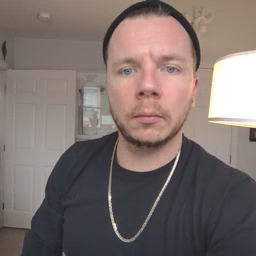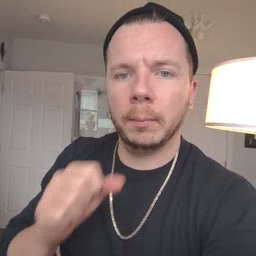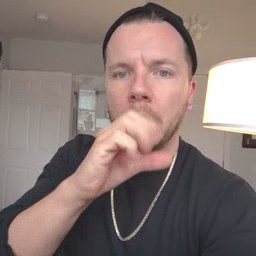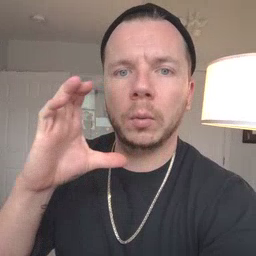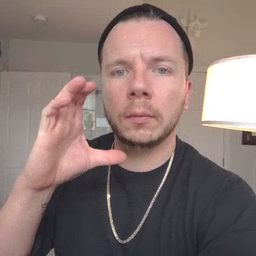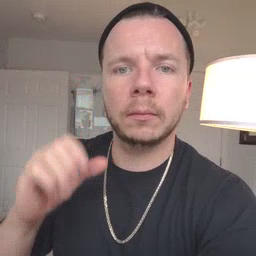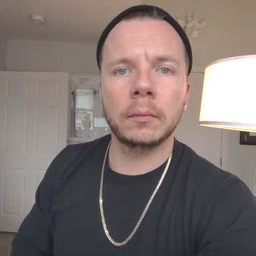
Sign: balloon